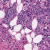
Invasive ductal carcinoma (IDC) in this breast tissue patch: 1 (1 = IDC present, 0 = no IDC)